Chest X-ray. View position: PA
Patient age: 50
Patient sex: F
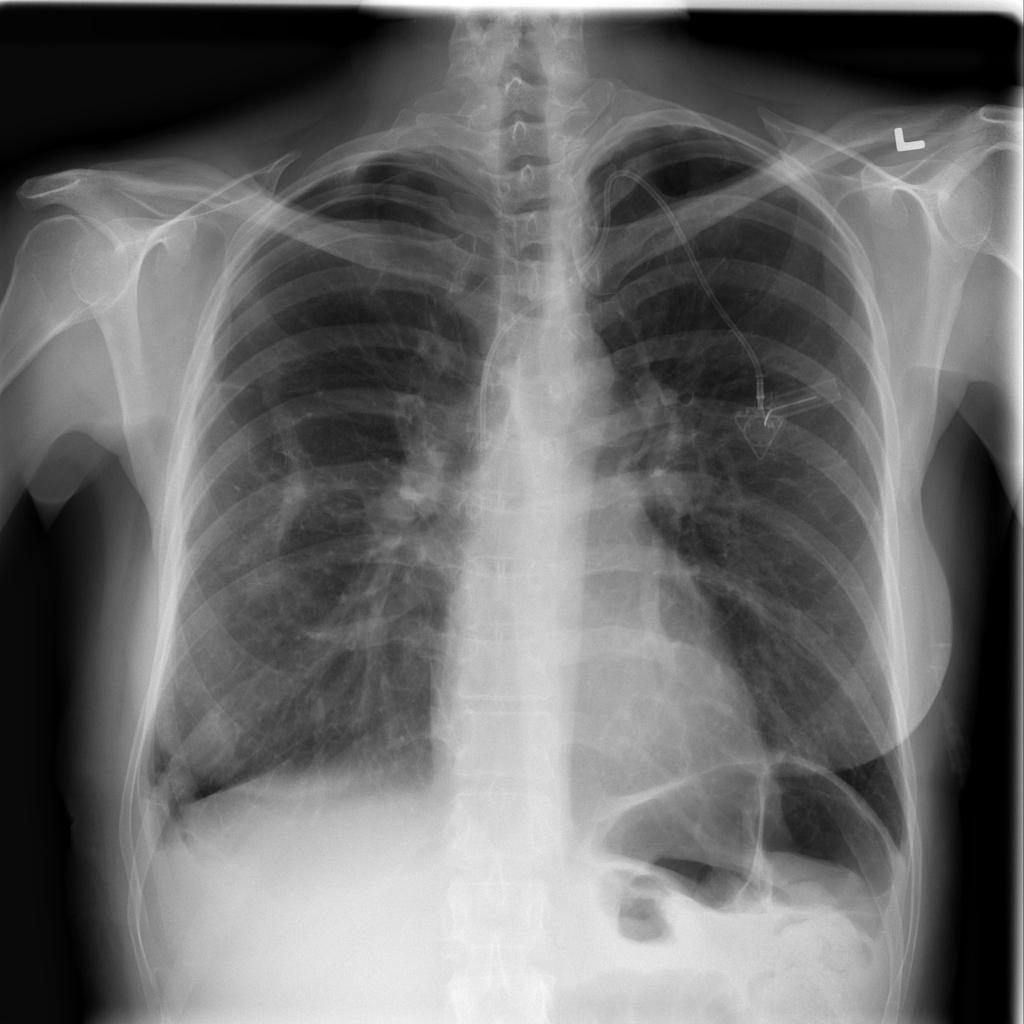
Finding: Pneumothorax